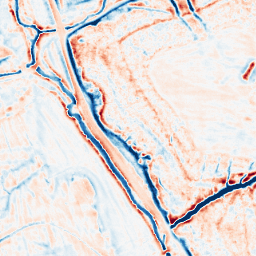
Category: edge_preserving
Decomposition family: bilateral
Decomposition parameters: d: 15
sigma_color: 150
sigma_space: 150
Upsampling method: sinc_blackman
Upsampling parameters: scale: 2
kernel_size: 4
Upsampling scale: 2